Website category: phone
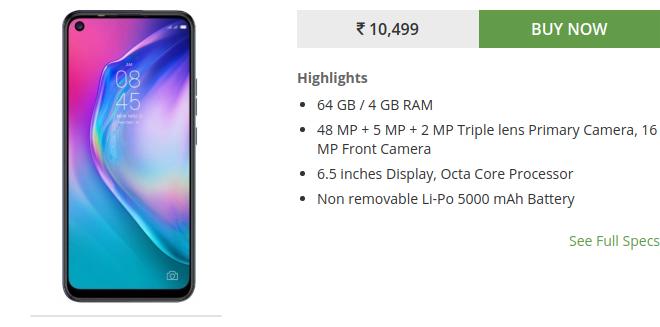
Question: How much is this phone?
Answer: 10,499

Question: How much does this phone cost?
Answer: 10,499

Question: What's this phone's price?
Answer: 10,499

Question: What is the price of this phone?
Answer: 10,499

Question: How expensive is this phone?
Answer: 10,499

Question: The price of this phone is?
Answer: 10,499

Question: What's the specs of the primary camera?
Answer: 48 MP + 5 MP + 2 MP Triple lens Primary Camera

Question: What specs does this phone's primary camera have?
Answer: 48 MP + 5 MP + 2 MP Triple lens Primary Camera

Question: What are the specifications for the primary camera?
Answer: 48 MP + 5 MP + 2 MP Triple lens Primary Camera

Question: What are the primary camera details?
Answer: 48 MP + 5 MP + 2 MP Triple lens Primary Camera

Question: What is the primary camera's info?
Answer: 48 MP + 5 MP + 2 MP Triple lens Primary Camera

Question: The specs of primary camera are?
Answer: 48 MP + 5 MP + 2 MP Triple lens Primary Camera

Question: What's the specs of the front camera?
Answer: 16 MP Front Camera

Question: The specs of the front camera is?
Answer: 16 MP Front Camera

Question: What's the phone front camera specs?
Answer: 16 MP Front Camera

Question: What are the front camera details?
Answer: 16 MP Front Camera

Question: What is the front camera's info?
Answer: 16 MP Front Camera

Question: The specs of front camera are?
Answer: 16 MP Front Camera

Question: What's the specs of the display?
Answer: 6.5 inches Display

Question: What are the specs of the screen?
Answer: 6.5 inches Display

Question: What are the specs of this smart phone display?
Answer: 6.5 inches Display

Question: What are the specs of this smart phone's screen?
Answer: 6.5 inches Display

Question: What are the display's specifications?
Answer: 6.5 inches Display

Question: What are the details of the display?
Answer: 6.5 inches Display

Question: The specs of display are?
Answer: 6.5 inches Display

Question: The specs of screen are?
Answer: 6.5 inches Display

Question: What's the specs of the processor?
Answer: Octa Core Processor

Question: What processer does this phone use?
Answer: Octa Core Processor

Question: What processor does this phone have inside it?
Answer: Octa Core Processor

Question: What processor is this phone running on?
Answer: Octa Core Processor

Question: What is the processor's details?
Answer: Octa Core Processor

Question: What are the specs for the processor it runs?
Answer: Octa Core Processor

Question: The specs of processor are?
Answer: Octa Core Processor